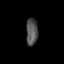
Tissue: skin
Cell type: Fibroblasts
Senescence score: 0.7453
Nuclear area (px): 313
Mean DAPI intensity: 82.118